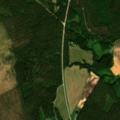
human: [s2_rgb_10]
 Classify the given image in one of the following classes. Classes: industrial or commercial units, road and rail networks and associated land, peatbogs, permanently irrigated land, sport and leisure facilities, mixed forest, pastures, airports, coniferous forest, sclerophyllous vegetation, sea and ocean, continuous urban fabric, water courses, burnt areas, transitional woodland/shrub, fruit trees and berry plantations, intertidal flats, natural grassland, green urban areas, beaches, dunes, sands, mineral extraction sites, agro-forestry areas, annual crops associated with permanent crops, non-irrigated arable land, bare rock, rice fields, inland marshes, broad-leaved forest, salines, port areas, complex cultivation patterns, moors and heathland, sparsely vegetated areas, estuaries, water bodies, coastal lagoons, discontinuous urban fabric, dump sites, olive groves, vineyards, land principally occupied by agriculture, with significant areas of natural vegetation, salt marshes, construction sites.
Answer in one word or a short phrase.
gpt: non-irrigated arable land, coniferous forest, mixed forest, transitional woodland/shrub, peatbogs